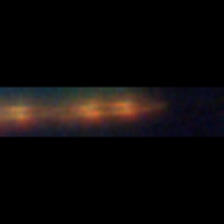
Taxon: Psuedo-nitzschia
Group: Diatoms